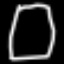
Label: square